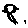
Label: bird